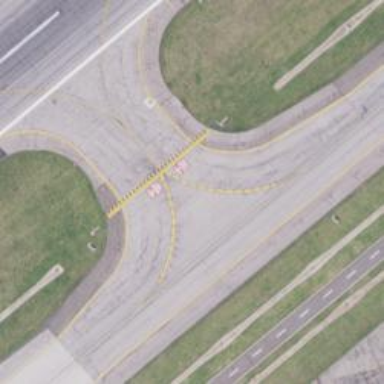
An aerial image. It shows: Asphalt taxiway in the airport.